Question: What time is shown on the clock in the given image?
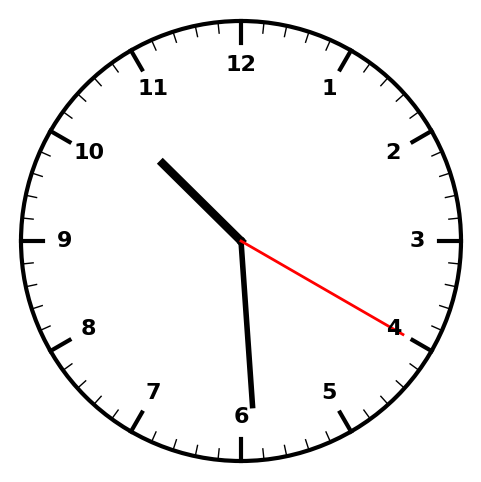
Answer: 10:29:20